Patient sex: F
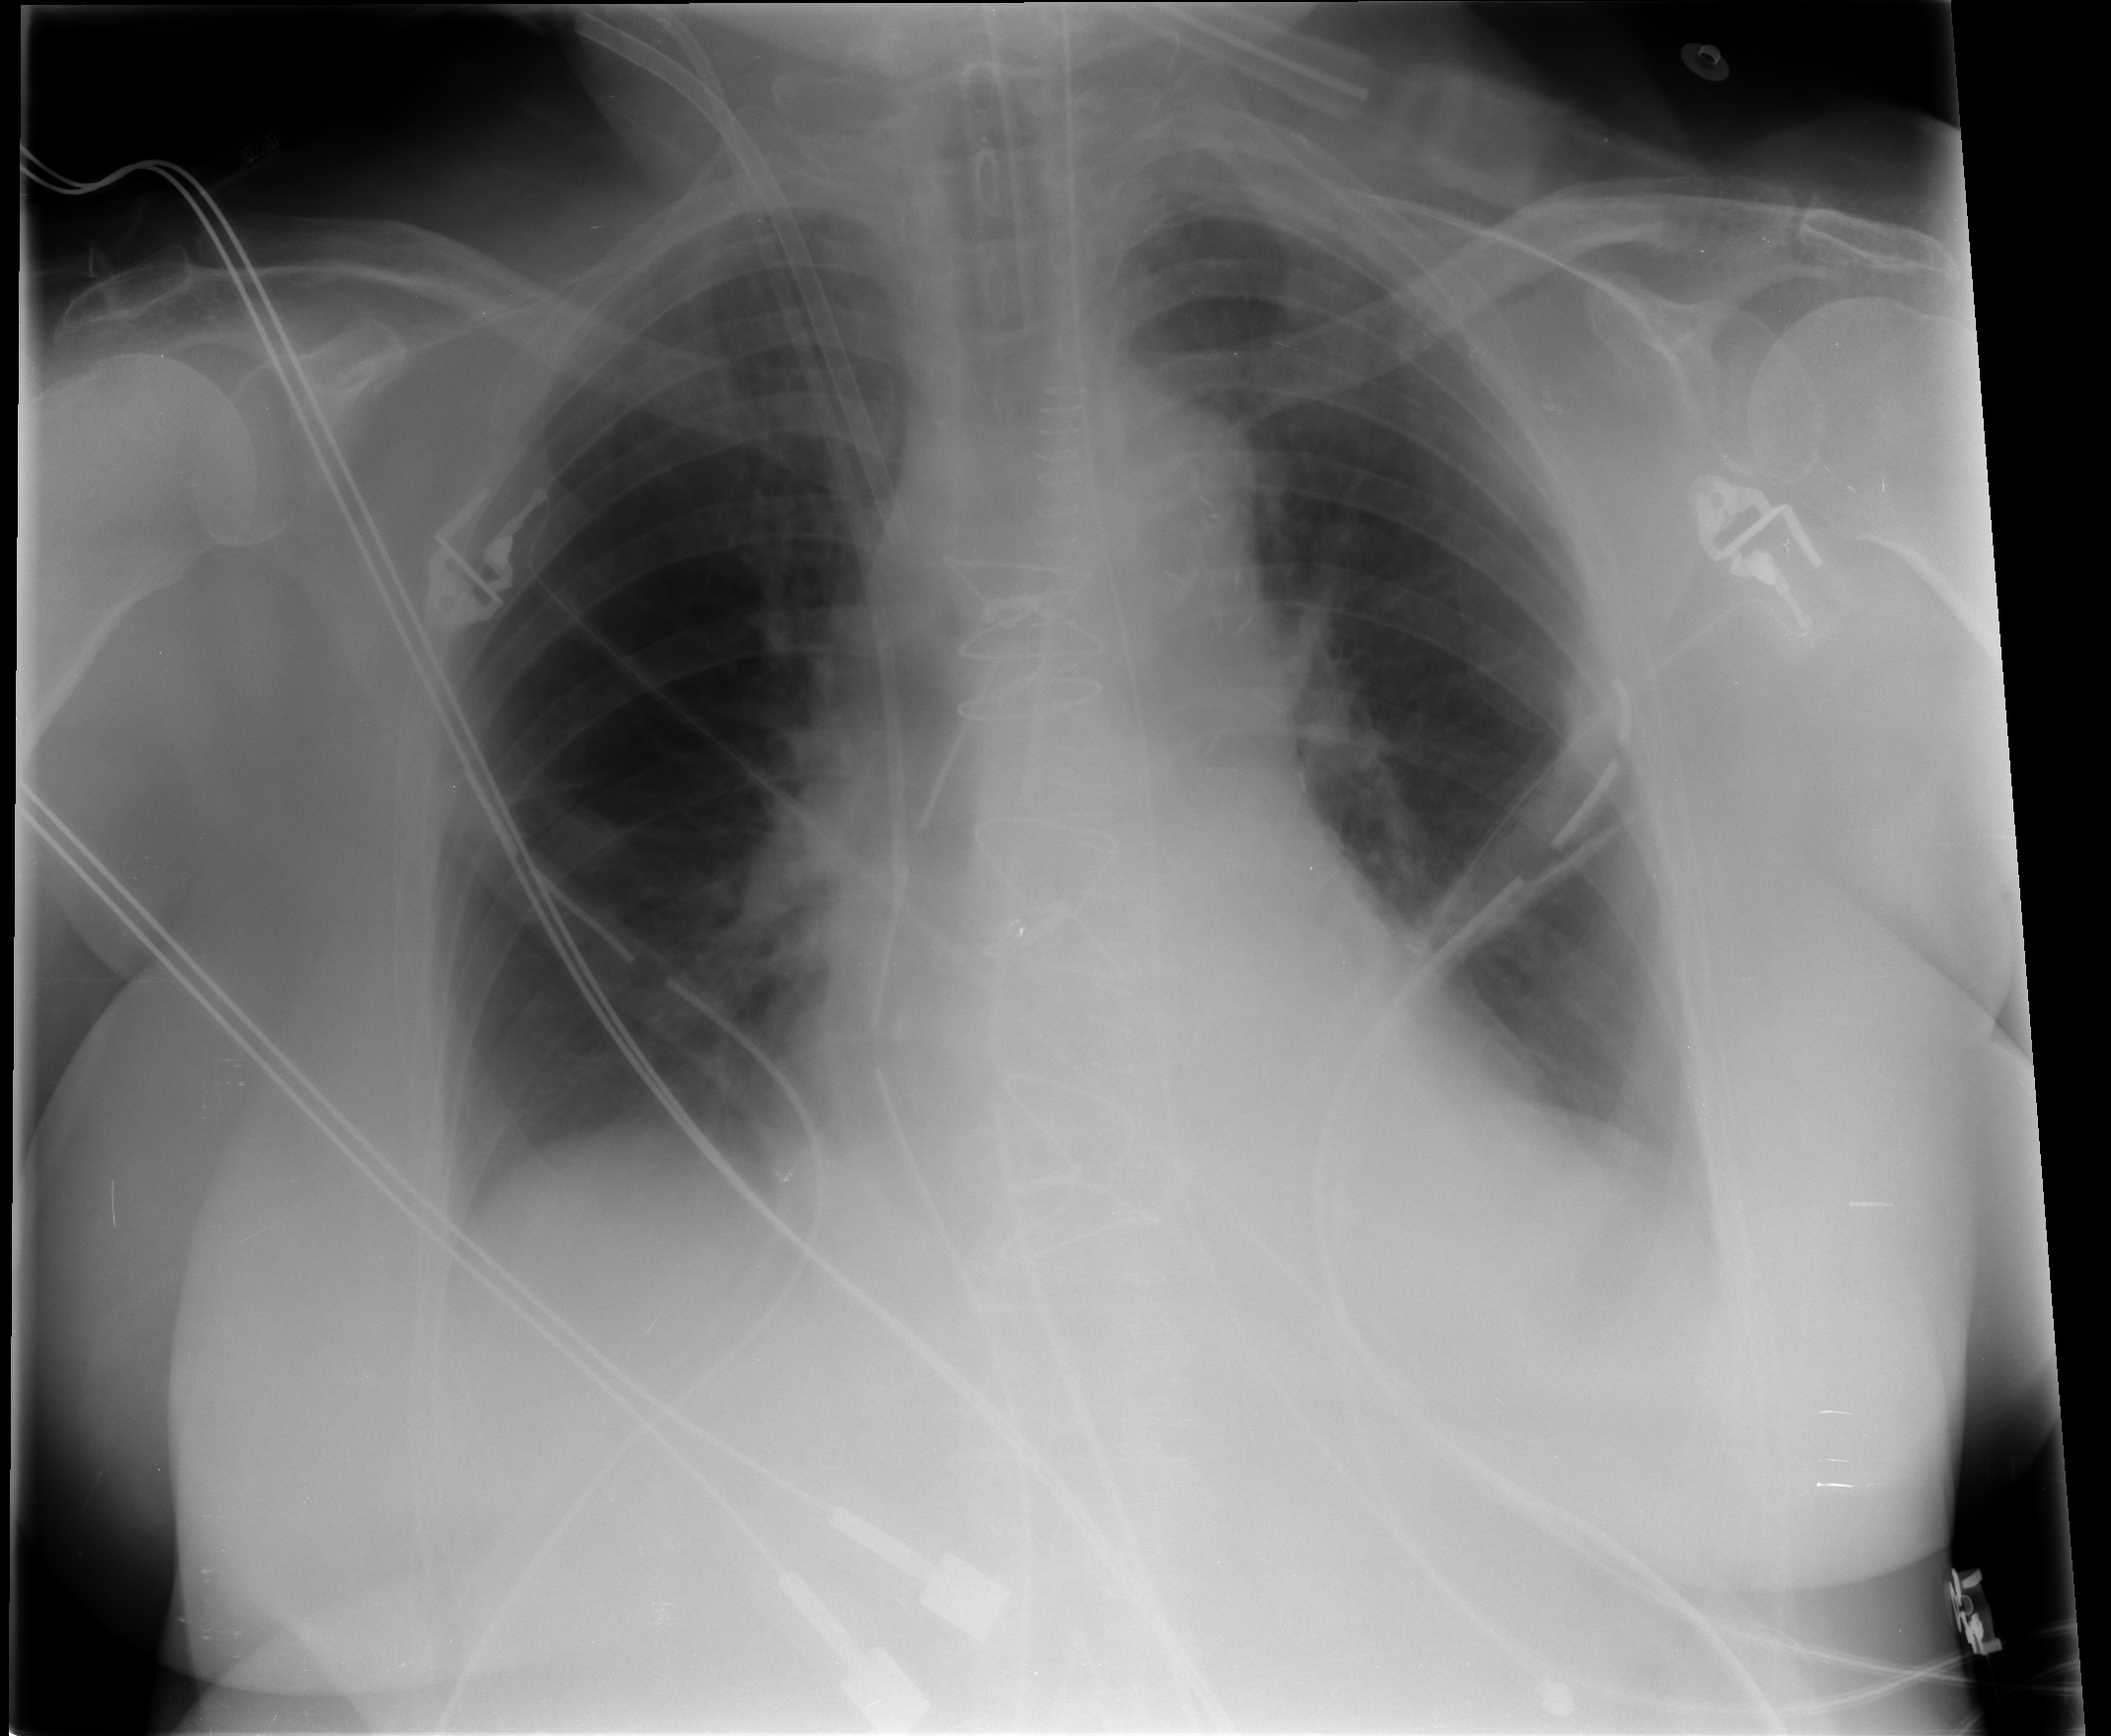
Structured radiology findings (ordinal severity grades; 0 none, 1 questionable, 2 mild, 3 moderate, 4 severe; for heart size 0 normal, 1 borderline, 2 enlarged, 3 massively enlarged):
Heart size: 2
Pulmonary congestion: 0
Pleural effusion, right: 1
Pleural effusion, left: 1
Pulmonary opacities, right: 0
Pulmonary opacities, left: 0
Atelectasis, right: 0
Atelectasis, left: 0